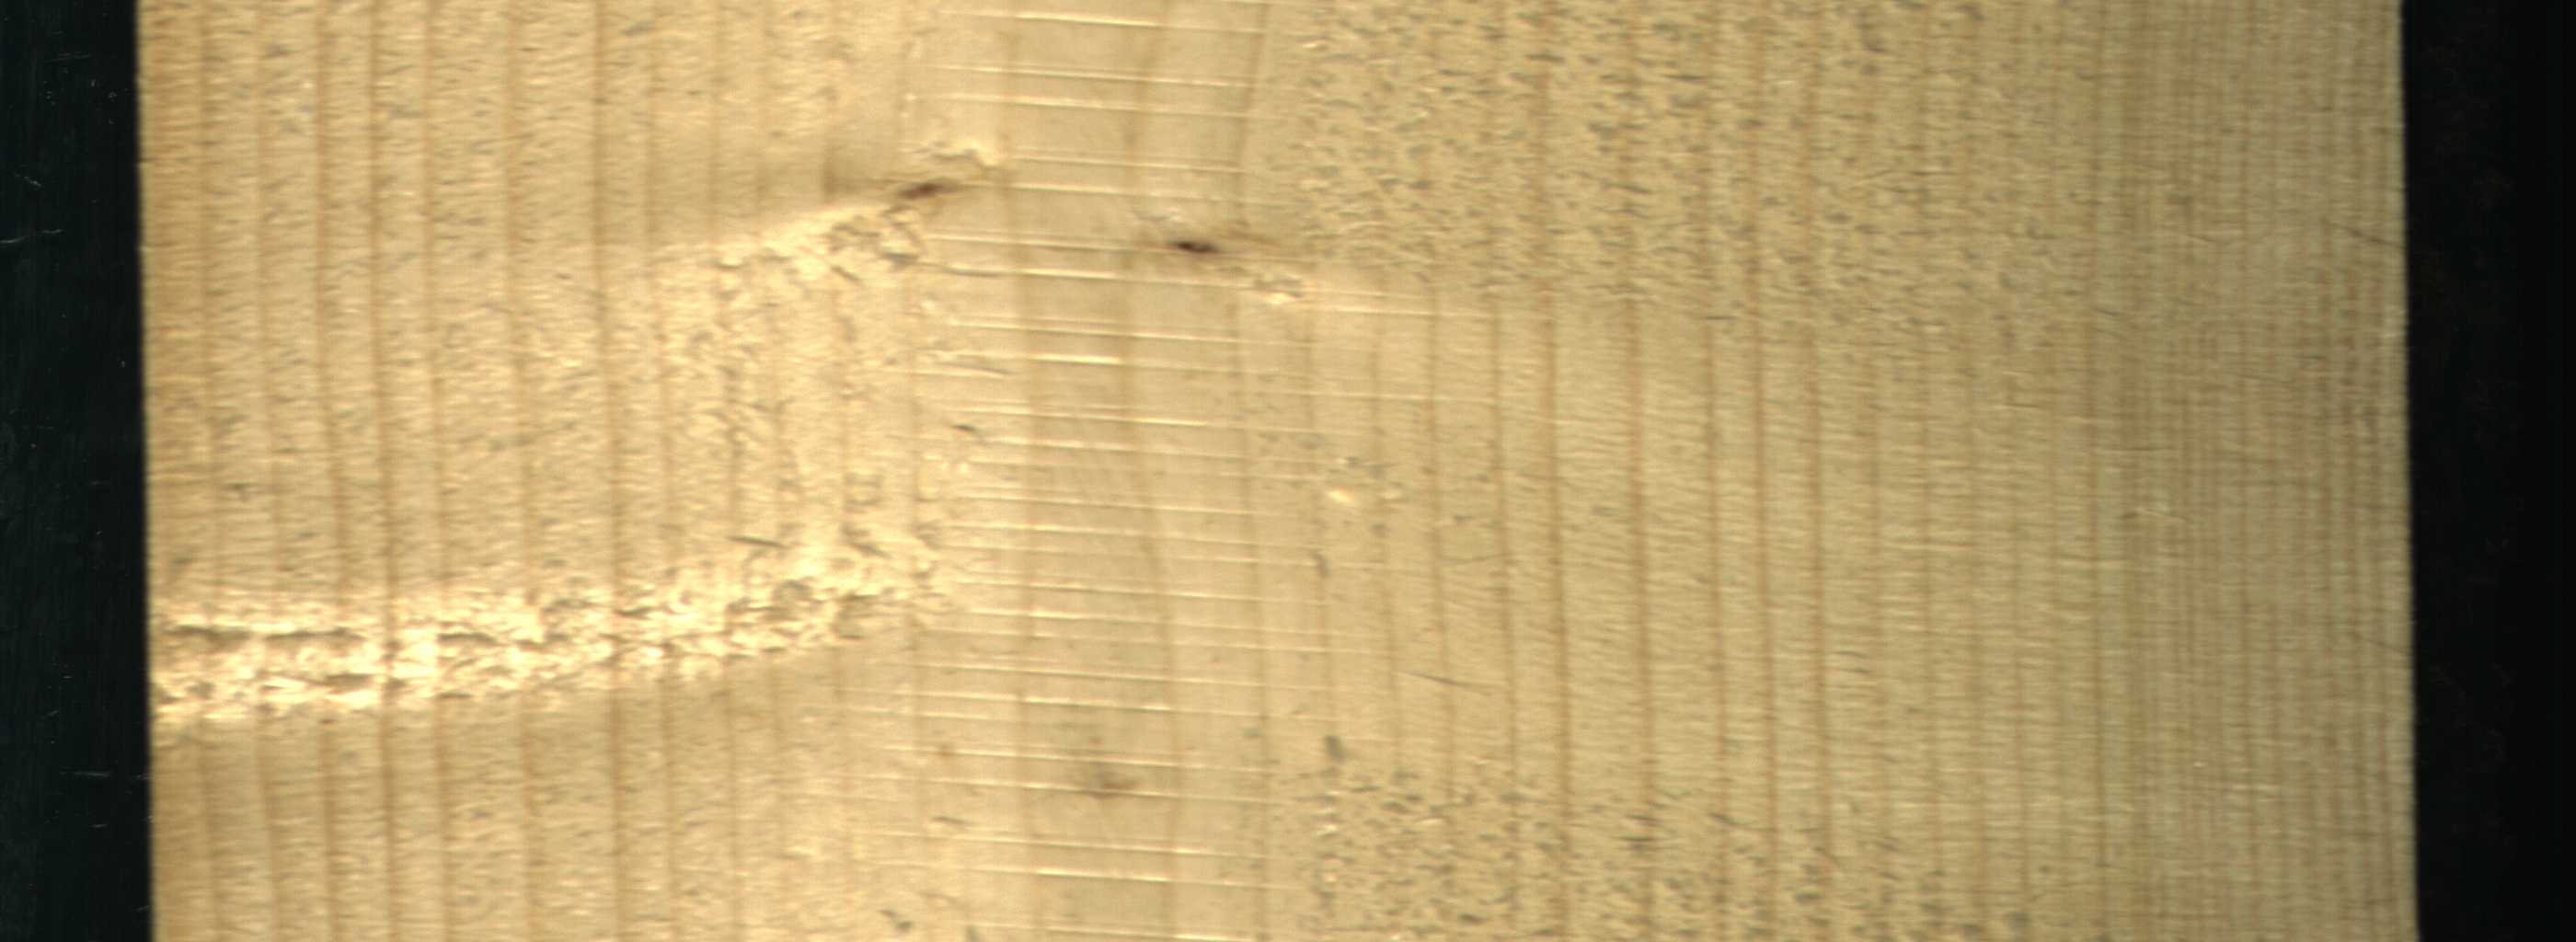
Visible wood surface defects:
Live_Knot